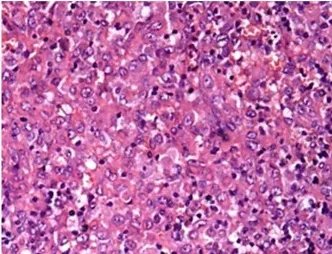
Patient 2 lymph node biopsy. (B) Lymph node biopsy showing the morphology of Langerhans cells at higher magnification (Hematoxylin and Eosin stain, magnification 400X).
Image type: pathology (h&e)